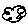
Label: cloud